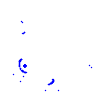
Particle: proton